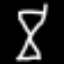
Label: hourglass